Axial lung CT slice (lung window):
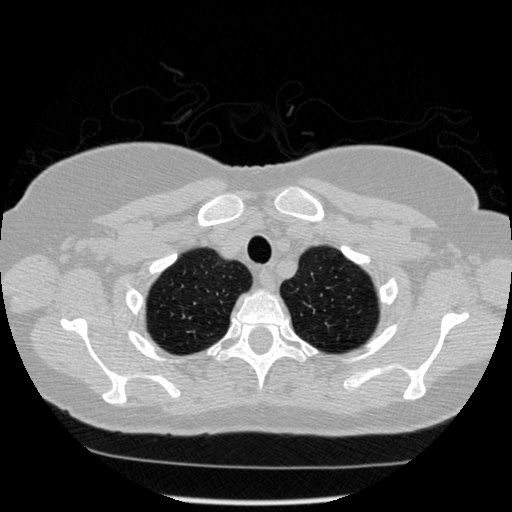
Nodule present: no